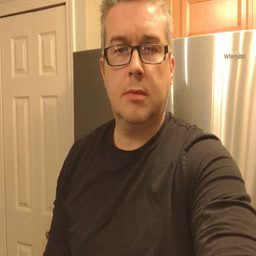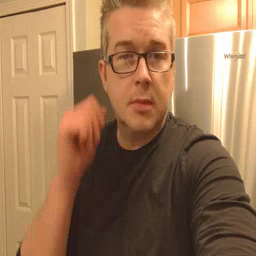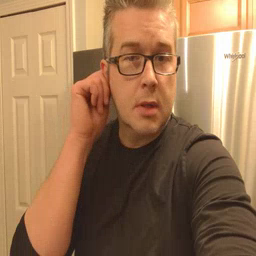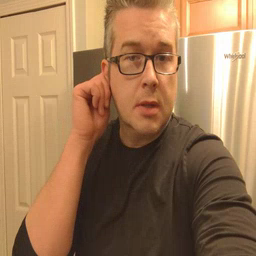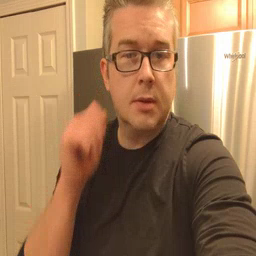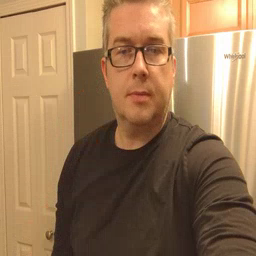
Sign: ear